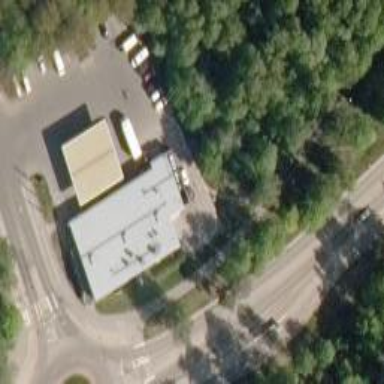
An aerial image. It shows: Convenience shop.